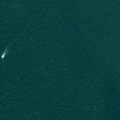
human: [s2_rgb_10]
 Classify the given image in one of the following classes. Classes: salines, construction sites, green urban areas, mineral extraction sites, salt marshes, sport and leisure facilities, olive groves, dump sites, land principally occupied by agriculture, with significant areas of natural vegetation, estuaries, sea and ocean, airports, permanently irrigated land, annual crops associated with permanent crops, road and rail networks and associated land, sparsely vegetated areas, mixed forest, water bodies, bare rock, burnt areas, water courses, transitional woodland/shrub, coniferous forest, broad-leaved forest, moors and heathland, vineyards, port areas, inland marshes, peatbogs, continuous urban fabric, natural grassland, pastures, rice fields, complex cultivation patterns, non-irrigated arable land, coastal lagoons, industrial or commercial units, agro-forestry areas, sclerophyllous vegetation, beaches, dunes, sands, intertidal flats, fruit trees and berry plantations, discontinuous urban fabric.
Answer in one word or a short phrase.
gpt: sea and ocean